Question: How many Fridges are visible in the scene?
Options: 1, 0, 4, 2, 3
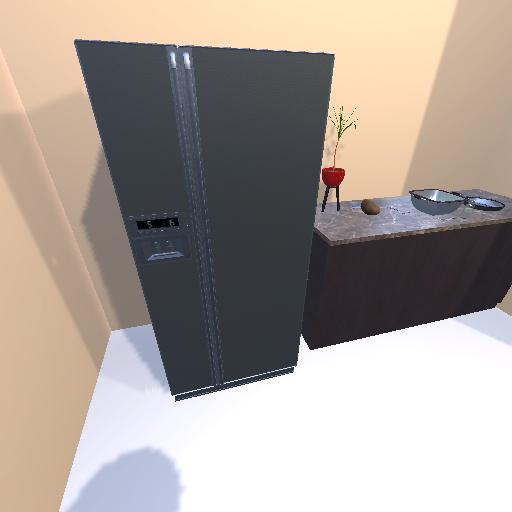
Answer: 1